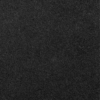
Label: dusty